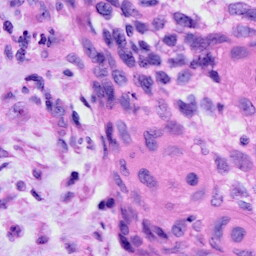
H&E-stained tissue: Cervix